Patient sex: M
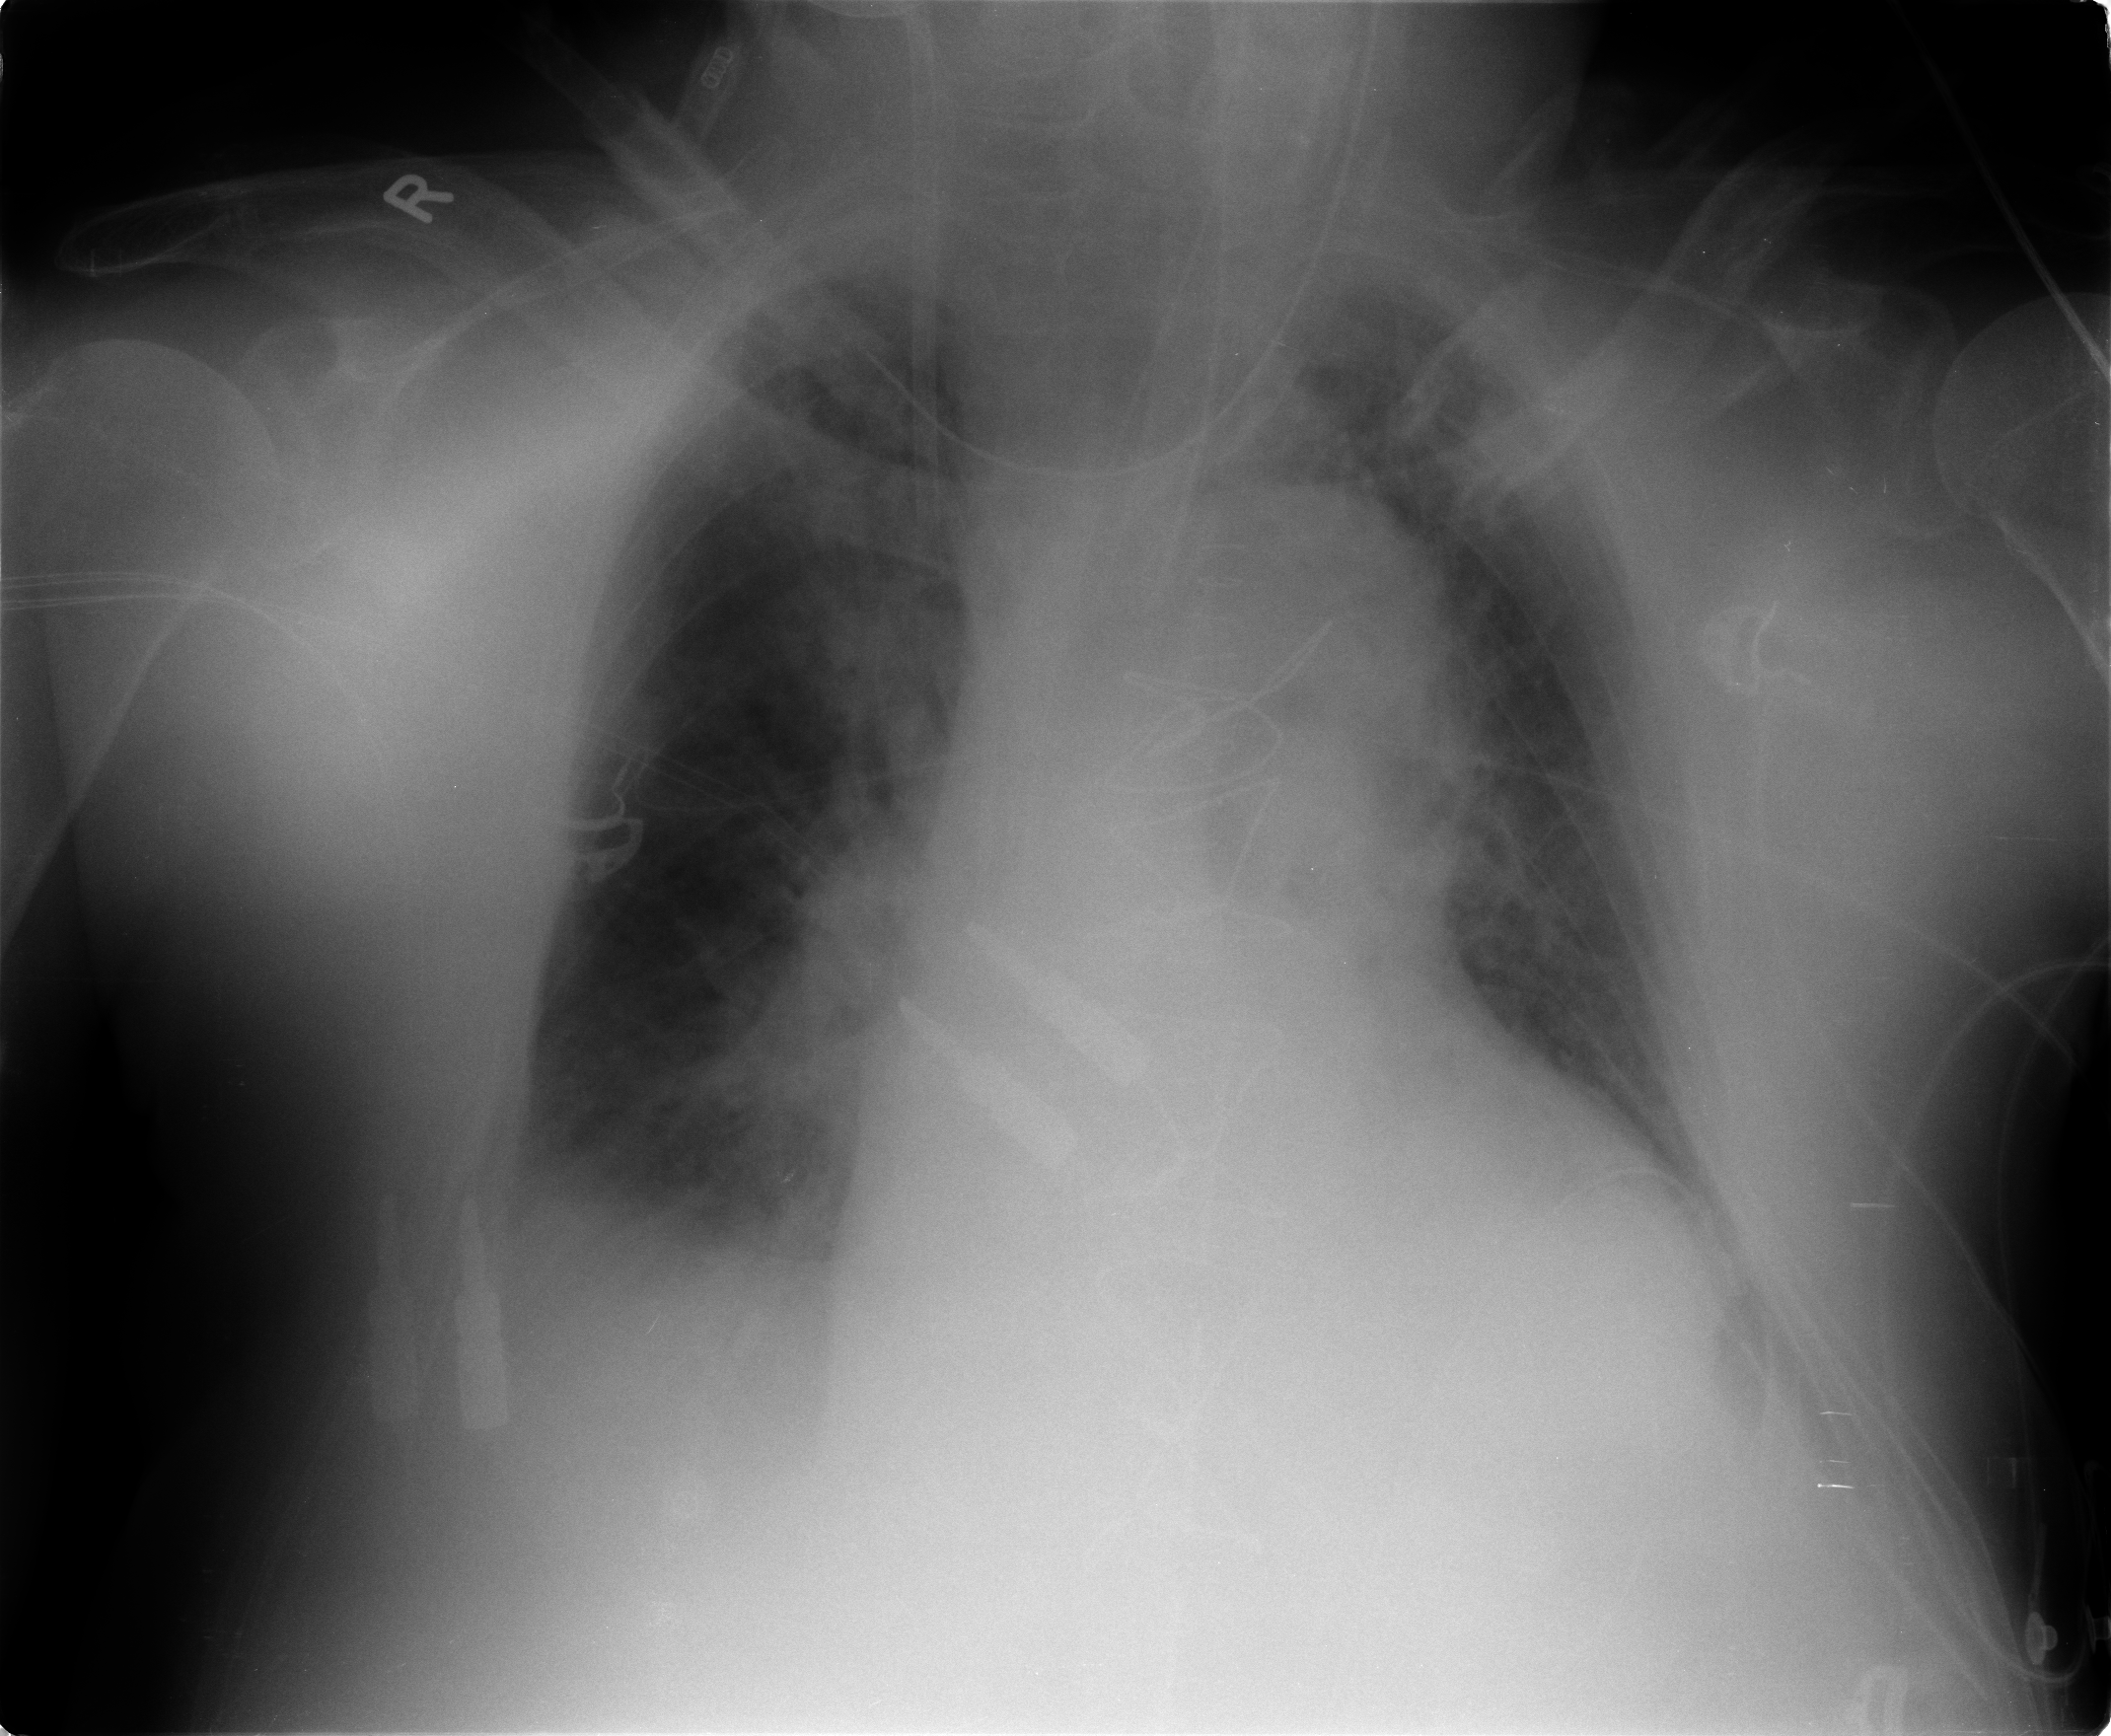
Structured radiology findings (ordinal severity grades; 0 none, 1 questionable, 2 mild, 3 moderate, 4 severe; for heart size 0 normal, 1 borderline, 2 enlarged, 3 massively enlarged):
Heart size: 2
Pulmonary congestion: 3
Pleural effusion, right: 2
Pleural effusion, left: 2
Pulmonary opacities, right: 0
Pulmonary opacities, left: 0
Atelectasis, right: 0
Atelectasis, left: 2